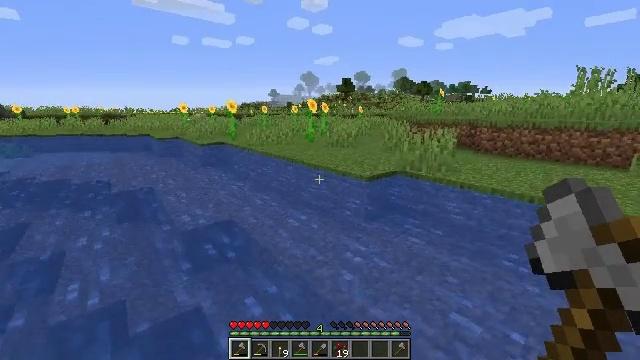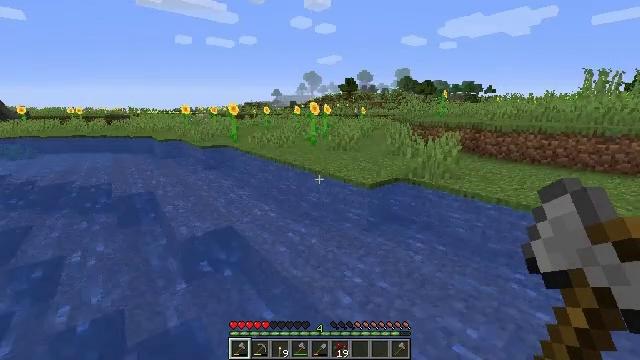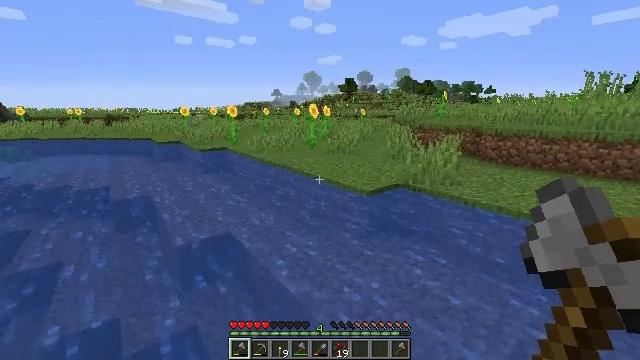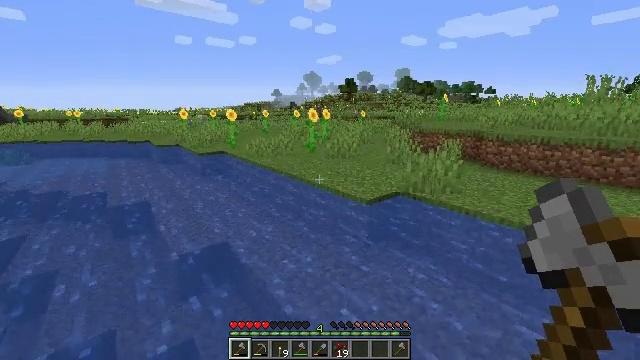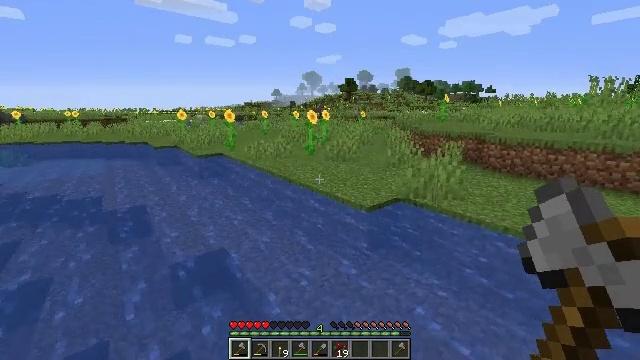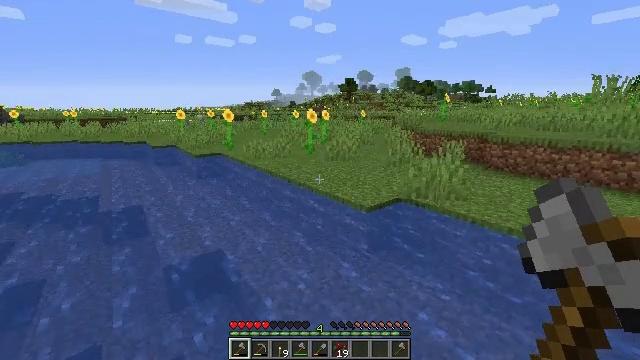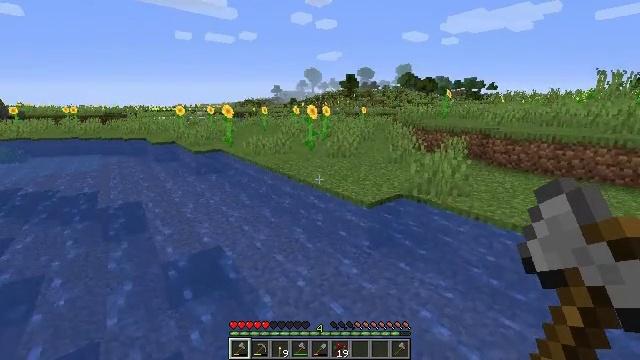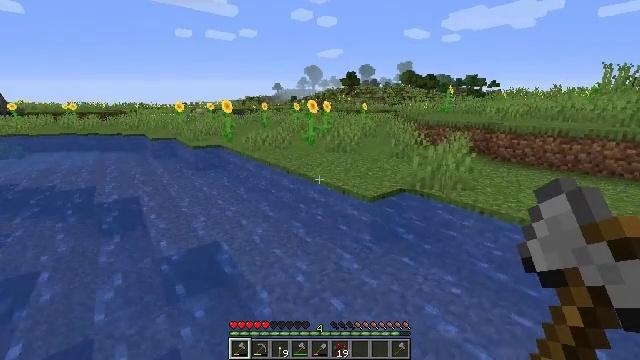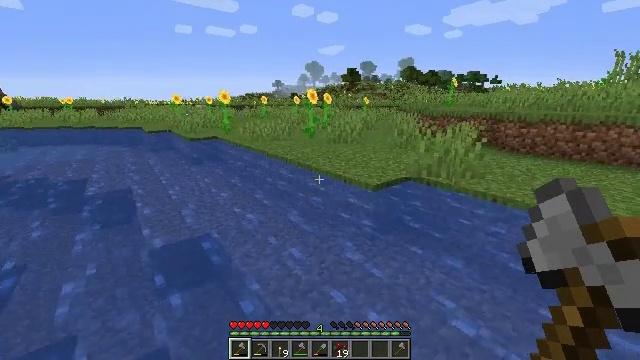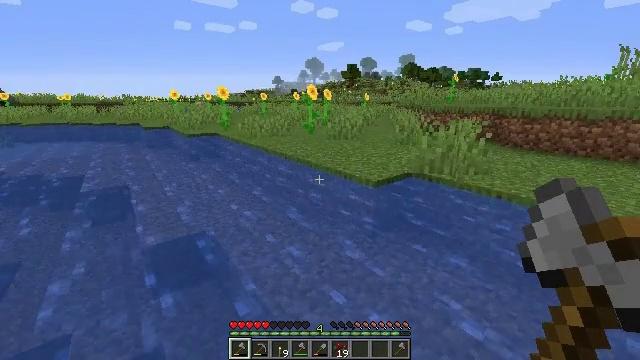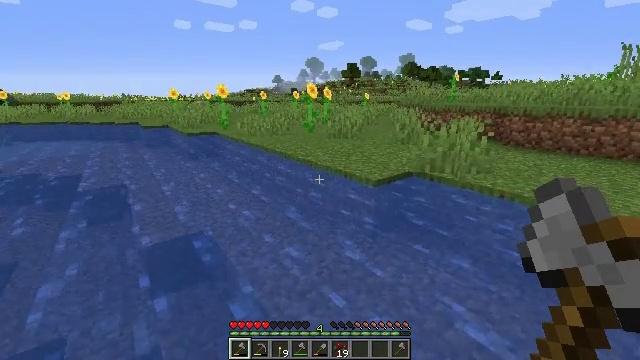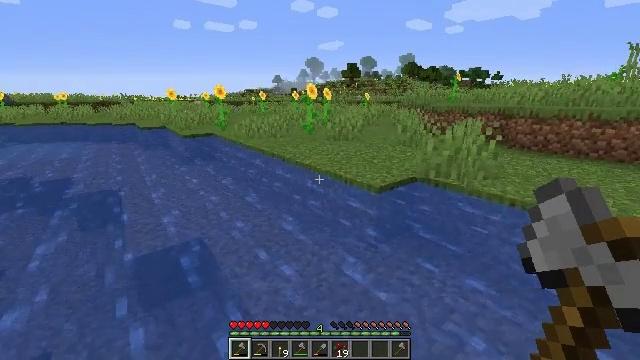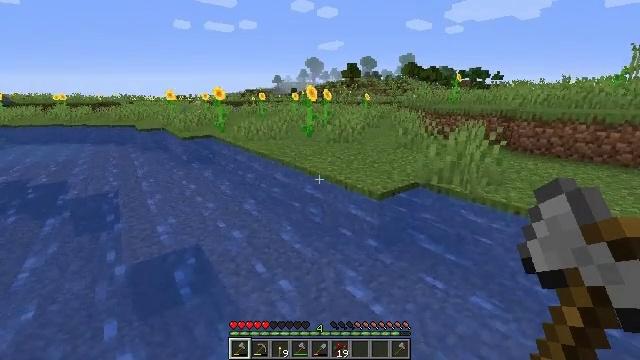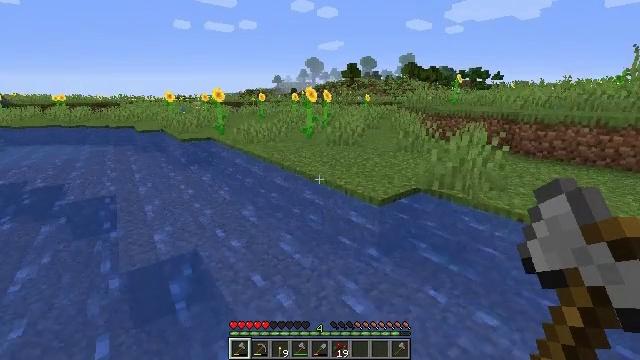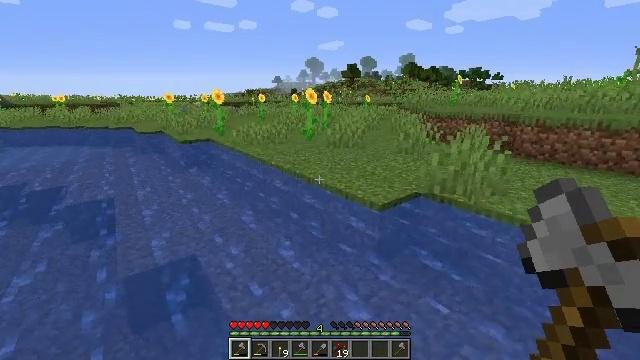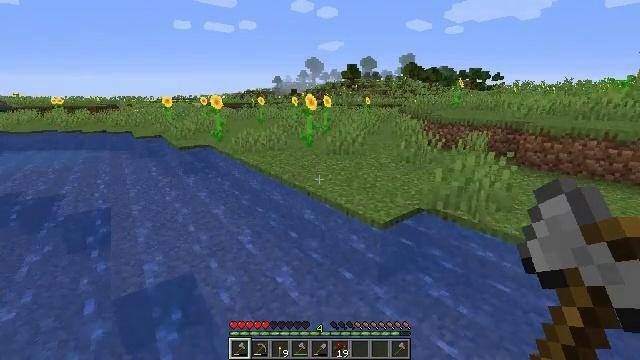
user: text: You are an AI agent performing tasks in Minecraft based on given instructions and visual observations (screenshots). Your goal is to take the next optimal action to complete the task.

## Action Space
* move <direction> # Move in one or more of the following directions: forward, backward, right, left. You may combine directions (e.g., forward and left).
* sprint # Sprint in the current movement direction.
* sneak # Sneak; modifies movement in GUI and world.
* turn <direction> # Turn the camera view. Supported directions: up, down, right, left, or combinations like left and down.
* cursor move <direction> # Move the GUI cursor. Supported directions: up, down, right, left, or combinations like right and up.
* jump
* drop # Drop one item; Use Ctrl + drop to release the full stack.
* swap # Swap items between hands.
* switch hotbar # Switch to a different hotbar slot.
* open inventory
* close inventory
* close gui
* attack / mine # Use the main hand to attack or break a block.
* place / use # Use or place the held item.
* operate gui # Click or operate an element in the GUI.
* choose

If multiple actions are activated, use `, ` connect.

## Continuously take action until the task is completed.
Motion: motion action
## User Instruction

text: Collect sunflower from the field.
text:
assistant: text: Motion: move forward, jump
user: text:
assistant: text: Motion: move forward, jump
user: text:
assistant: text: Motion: move forward, jump
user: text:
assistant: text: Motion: move forward, jump
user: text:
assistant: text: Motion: move forward, jump
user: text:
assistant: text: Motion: move forward, jump
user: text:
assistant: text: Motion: move forward, jump
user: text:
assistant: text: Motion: move forward, jump
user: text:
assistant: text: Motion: move forward, jump
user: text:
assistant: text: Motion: move forward, jump
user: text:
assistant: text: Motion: move forward, jump
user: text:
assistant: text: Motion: move forward, jump
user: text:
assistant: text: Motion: move forward, jump
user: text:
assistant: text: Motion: move forward, jump
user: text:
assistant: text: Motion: move forward, jump
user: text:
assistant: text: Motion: move forward, jump
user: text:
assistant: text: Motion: move forward, jump
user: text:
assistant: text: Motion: move forward, jump
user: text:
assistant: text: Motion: move forward, jump
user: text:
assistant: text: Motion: move forward, jump
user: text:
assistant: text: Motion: move forward, jump
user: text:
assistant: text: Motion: move forward, jump
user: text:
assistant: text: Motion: move forward, jump
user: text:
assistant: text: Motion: move forward, jump
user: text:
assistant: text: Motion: move forward, jump
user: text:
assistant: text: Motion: move forward, jump
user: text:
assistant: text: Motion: move forward, jump
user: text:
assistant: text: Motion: move forward, jump
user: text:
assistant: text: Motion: move forward, jump
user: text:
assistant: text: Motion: move forward, jump